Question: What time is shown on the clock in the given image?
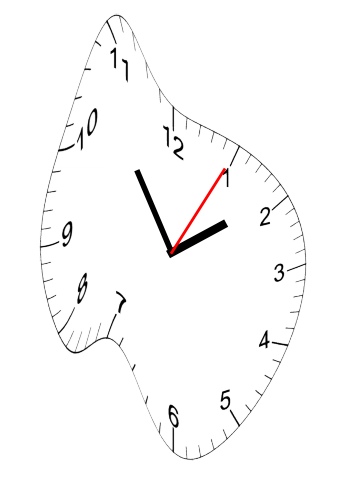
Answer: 01:54:05